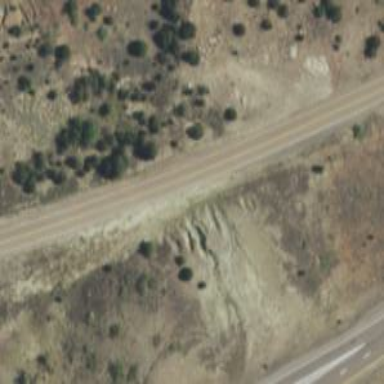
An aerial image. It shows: Abandoned road.